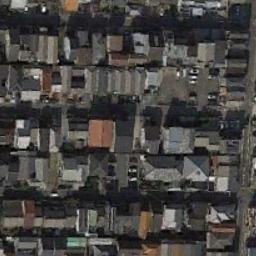
Label: residential